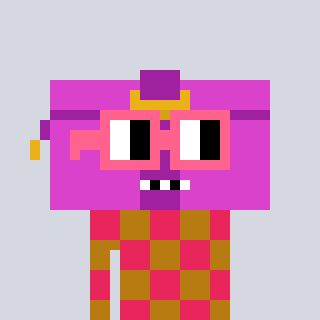
a pixel art character with square pink glasses, a clutch-shaped head and a gold-colored body on a cool background